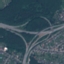
Land use / land cover: Highway